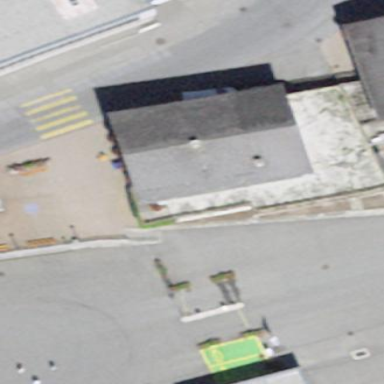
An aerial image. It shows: Detached convenience shop.